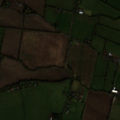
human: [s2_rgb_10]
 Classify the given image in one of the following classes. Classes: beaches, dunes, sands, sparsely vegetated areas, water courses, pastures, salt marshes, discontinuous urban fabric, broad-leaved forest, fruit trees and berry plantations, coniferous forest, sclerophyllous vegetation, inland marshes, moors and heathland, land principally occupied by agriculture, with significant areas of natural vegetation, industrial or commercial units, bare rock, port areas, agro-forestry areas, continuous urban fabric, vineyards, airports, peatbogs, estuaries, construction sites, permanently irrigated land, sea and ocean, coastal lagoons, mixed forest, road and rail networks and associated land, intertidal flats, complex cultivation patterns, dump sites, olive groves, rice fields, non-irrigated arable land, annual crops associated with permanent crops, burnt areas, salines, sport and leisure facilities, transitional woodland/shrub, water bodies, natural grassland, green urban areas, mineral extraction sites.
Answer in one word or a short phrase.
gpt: non-irrigated arable land, pastures